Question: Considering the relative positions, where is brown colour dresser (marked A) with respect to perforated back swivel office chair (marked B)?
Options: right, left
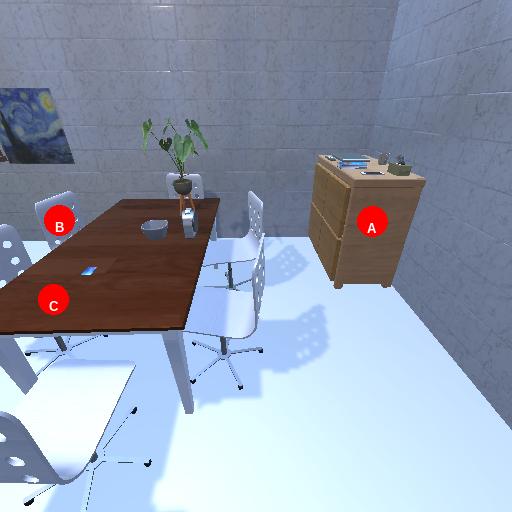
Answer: right